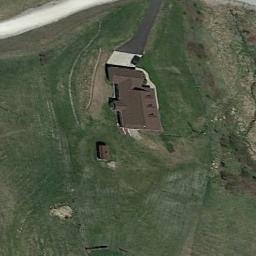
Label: sparse_residential